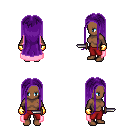
a pixel art fantasy rpg character, female body template, human, dark skin, pink cape, red pants, purple extra-long hairstyle, gold gloves, dagger, four views (front, back, left, right), 2x2 character sprite sheet, small pixel art, hard edges, no anti-aliasing